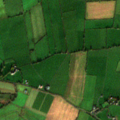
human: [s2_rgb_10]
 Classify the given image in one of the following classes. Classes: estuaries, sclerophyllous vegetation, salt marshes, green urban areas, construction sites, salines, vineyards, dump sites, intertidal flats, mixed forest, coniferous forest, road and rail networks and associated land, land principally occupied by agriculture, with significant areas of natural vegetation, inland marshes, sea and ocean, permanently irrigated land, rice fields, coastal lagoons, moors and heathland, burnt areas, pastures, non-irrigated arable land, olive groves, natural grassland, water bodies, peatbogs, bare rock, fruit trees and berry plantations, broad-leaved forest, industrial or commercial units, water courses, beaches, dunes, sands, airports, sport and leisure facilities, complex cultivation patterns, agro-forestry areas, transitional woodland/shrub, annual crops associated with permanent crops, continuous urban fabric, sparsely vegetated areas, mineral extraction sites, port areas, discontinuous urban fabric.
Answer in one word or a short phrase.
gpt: pastures, complex cultivation patterns